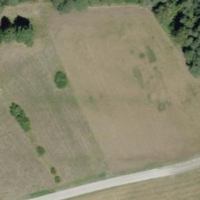
EUNIS habitat code: 24
Species observed at this site:
Cynoglossum officinale